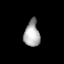
Tissue: lung
Cell type: Endothelial cells
Senescence score: 0.6384
Nuclear area (px): 396
Mean DAPI intensity: 170.242